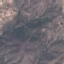
Land use / land cover class: HerbaceousVegetation